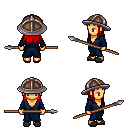
a pixel art fantasy rpg character, female body template, human, tanned skin, blue robe, white pants, red unkempt hairstyle, chain helm, gray slippers, spear, four views (front, back, left, right), 2x2 character sprite sheet, small pixel art, hard edges, no anti-aliasing